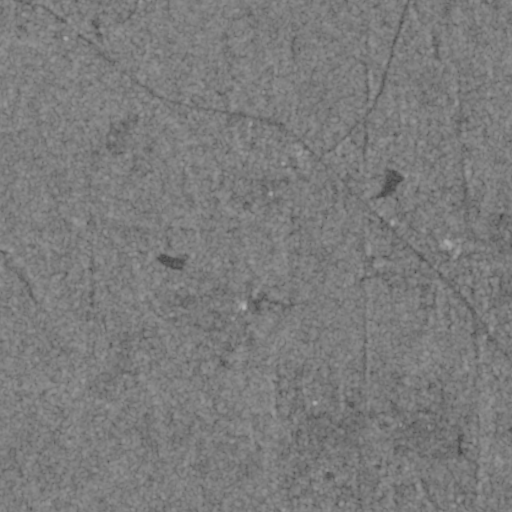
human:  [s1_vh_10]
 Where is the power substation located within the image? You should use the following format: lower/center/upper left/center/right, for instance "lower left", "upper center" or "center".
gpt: The power substation is located in the center right of the image.
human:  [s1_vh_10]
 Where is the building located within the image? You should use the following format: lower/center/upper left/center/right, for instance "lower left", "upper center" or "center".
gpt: The building is located in the center of the image.
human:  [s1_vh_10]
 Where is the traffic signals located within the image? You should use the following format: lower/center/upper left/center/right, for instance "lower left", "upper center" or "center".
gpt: The traffic signals is located in the upper center of the image.
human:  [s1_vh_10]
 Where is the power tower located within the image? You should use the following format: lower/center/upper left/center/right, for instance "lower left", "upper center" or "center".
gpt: There is no power tower in the image.

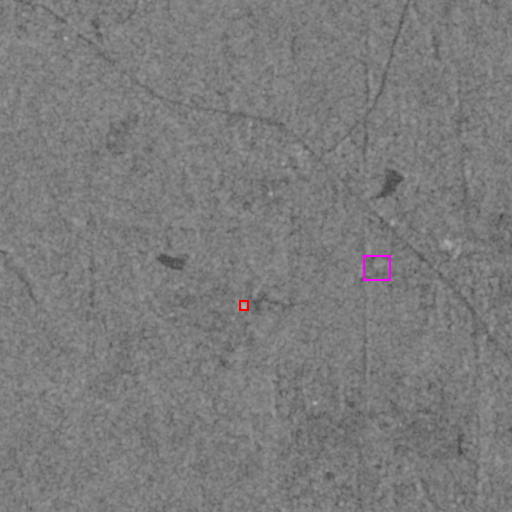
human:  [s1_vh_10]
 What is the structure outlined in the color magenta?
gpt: The structure outlined in magenta is a power substation.
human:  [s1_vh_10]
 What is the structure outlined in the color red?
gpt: The structure outlined in red is a building.
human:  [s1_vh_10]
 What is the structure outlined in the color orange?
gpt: There is no orange outline.